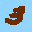
Label: 3